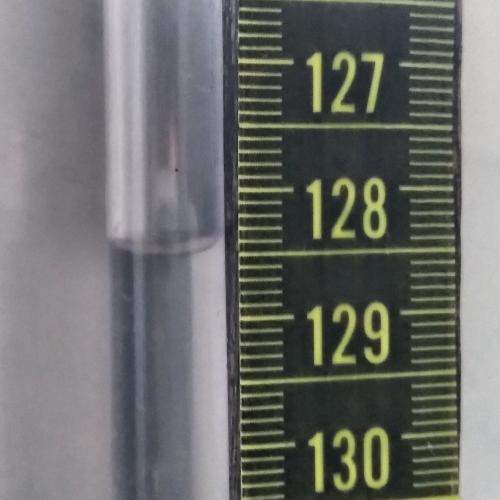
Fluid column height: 128.4 cm